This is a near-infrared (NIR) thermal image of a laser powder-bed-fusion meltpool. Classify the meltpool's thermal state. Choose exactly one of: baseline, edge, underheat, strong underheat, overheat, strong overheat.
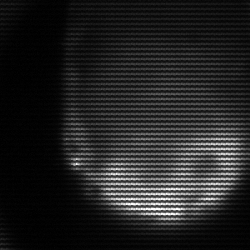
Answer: edge